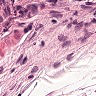
Metastatic tissue present: yes